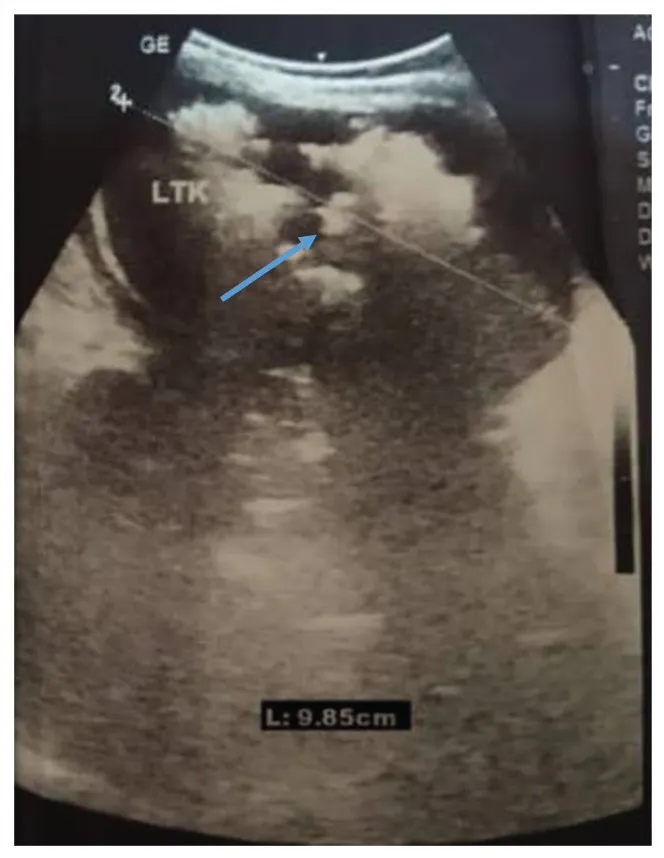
Sonogram of the left kidney of an emphysematous pyelonephritis patient at the Usmanu Danfodiyo University Teaching Hospital, Sokoto, Nigeria, November 2019. Figure shows renomegaly, reduced renal parenchyma echogenicity and multiple irregular mixed echoes with dirty shadowing (blue arrow).
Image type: radiology (ultrasound)